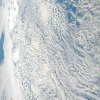
Label: cloud